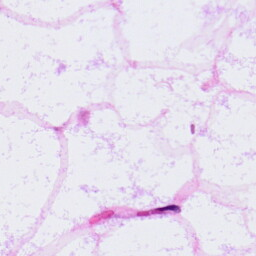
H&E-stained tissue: LymphNode